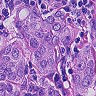
Metastatic tissue present: yes